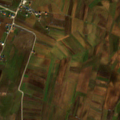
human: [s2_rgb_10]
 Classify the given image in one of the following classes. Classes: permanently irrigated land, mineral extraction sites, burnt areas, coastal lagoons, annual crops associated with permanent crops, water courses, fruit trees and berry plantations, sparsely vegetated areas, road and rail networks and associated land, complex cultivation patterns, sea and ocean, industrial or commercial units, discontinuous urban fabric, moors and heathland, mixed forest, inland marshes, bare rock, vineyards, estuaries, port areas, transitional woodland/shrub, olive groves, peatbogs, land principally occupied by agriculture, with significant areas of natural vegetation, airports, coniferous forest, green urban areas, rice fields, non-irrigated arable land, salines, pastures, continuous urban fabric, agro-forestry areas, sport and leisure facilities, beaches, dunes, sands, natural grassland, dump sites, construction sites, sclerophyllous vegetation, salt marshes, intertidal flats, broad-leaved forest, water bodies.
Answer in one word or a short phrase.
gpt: discontinuous urban fabric, non-irrigated arable land, pastures